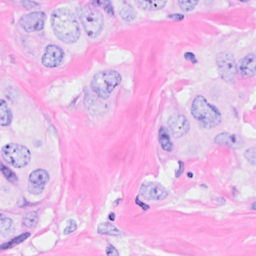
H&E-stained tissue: Breast